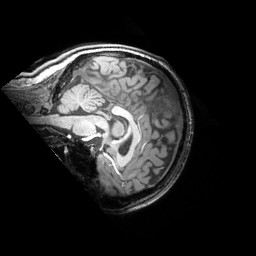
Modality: T1w
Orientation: sagittal
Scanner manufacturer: siemens
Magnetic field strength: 3 T
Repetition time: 1.81 s
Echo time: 0.00345 s